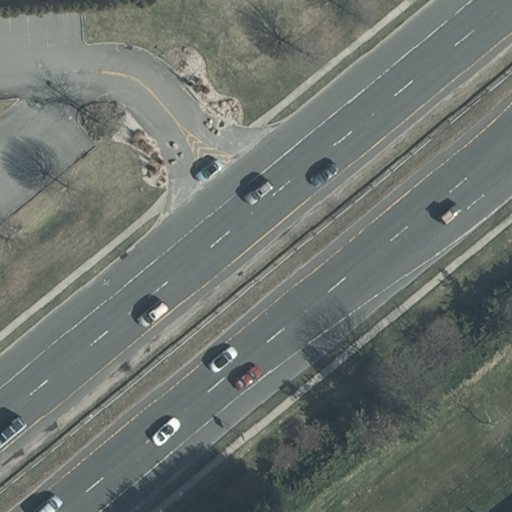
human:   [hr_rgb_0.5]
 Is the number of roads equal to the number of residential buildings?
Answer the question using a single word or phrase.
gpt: no

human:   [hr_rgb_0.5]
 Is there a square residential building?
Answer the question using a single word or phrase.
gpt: no

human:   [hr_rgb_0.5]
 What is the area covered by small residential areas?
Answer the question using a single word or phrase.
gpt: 0m2

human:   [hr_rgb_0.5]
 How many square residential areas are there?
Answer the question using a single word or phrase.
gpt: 0

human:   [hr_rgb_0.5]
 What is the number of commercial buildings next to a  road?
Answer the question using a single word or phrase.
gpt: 0

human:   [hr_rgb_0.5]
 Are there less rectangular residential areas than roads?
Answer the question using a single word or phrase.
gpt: yes

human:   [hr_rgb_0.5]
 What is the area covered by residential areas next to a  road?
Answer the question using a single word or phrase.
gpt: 10632m2

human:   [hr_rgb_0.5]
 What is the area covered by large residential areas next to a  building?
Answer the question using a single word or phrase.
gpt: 0m2

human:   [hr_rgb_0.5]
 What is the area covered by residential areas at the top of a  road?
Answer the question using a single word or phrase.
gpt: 0m2

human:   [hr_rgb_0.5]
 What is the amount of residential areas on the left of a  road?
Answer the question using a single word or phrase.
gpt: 0

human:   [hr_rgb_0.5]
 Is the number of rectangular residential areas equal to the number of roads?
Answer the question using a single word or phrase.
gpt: no

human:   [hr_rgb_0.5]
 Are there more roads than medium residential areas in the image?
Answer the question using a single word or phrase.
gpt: yes

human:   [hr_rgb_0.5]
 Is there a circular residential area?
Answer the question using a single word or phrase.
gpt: no

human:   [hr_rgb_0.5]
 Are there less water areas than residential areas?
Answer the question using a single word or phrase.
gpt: yes

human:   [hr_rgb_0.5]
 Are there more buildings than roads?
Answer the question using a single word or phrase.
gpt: no

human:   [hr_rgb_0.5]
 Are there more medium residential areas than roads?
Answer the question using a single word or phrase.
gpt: no

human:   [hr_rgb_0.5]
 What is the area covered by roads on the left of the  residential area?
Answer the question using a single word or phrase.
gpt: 0m2

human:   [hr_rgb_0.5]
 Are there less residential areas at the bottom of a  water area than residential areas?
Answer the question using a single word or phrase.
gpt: yes

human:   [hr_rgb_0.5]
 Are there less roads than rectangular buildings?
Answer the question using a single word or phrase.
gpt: no

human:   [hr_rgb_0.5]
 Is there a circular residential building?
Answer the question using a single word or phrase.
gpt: no

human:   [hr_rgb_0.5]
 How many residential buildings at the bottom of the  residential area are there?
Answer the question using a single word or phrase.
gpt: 0

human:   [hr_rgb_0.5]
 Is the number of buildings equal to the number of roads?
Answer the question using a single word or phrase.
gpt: no

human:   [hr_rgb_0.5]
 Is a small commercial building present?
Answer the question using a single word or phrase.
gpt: no

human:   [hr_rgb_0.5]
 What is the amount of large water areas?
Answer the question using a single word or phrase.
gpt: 0

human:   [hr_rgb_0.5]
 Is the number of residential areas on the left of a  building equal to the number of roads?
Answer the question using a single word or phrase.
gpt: no

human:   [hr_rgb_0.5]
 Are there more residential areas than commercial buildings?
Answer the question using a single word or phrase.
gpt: yes

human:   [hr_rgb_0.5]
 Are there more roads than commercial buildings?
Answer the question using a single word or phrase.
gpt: yes

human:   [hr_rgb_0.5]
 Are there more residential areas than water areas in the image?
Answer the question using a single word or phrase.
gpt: yes

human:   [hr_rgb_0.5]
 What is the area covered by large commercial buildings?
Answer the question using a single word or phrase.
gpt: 0m2

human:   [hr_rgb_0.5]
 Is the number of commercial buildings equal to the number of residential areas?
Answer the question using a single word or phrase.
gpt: no

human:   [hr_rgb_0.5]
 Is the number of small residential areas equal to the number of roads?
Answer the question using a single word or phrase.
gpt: no

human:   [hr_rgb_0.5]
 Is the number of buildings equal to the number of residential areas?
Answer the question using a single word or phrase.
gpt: no

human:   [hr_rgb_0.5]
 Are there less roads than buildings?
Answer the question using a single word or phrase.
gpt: no

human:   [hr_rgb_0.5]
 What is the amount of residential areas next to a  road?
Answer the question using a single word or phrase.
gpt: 1

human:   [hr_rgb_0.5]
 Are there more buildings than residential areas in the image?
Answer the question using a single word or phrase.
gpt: no

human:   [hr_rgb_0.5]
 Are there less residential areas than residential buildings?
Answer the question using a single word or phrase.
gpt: no